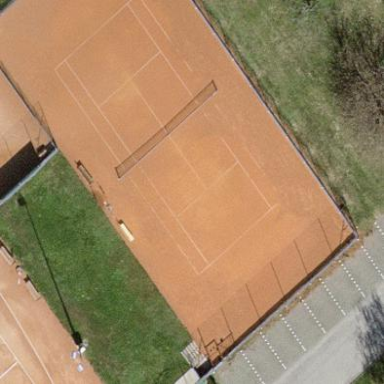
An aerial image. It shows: Tennis court in leisure pitch.